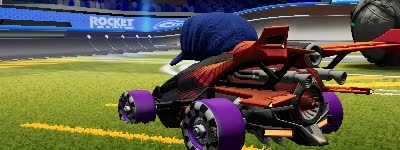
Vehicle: aftershock